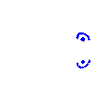
Particle: kaon